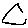
Label: triangle